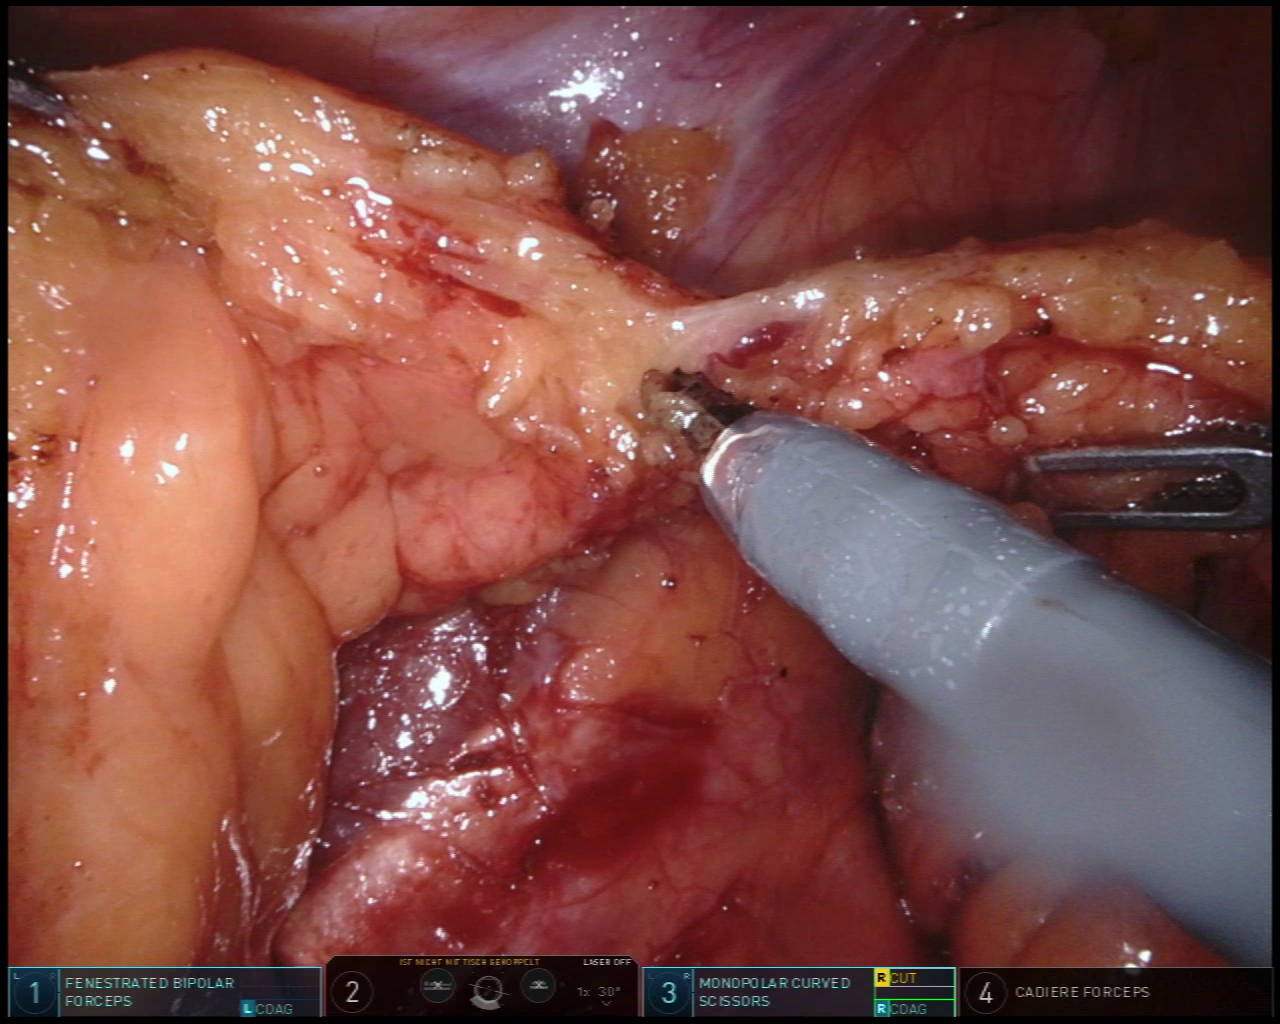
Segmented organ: ureter
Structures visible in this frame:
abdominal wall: yes
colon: no
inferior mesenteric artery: no
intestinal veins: no
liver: no
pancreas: no
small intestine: no
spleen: no
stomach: no
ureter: yes
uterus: no
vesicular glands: no